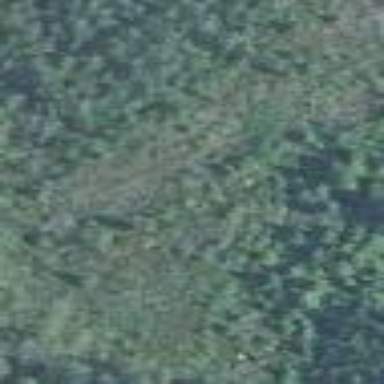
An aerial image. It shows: Patch of scrub vegetation.